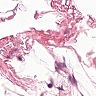
Metastatic tissue present: no